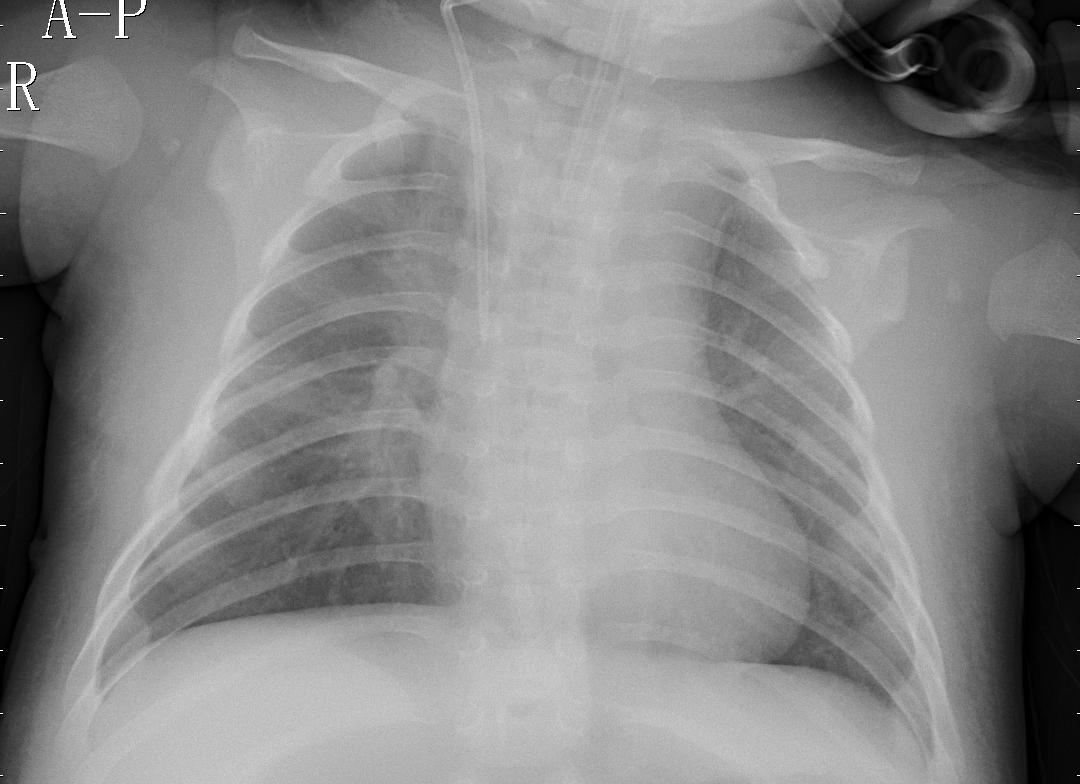
Diagnosis: PNEUMONIA